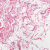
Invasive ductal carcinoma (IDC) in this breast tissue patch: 0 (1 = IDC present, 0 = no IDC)